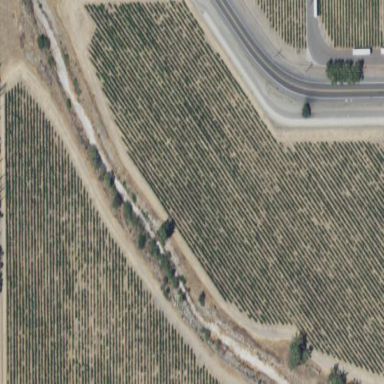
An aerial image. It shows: Vineyard with grape crops.